Question: I have listview items that contains 1 button in it. Listview item's default height is 60.
When i click listview item's button, that row(contains the button clicked)'s height should change to 100. When i click that button again row's height should change back to 60.
I'm really can't find out how to implement this.

When i click Row1's details button, Row1's height should change to 100. If i click it again it's heigth should change back to 60.
I'm adding buttons to listview items like this :
'''
<GridViewColumn >
<GridViewColumn.CellTemplate>
<DataTemplate>
<Grid>
<ButtonName="DetailsButton"Content="Details"FontWeight="Bold" HorizontalAlignment="Left" Margin="520,35,0,0" VerticalAlignment="Top" Width="75" Height="25">
</Button>
</Grid>
</DataTemplate>
</GridViewColumn.CellTemplate>
</GridViewColumn>
'''
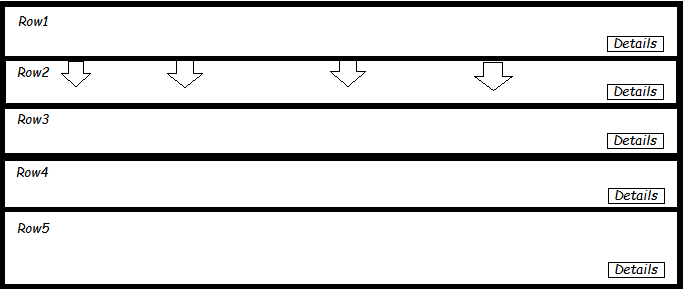
Answer: you may use DataTemplate 'Triggers' to achieve the same
sample
'''
<GridViewColumn>
<GridViewColumn.CellTemplate>
<DataTemplate>
<Grid>
<ToggleButton Name="DetailsButton"
Content="Details"
FontWeight="Bold"
HorizontalAlignment="Left"
Margin="520,35,0,0"
VerticalAlignment="Top"
Width="75"
Height="25">
</ToggleButton>
</Grid>
<DataTemplate.Triggers>
<Trigger SourceName="DetailsButton"
Property="IsChecked"
Value="true">
<Setter Property="Height"
Value="100" />
</Trigger>
</DataTemplate.Triggers>
</DataTemplate>
</GridViewColumn.CellTemplate>
</GridViewColumn>
'''
I have changed 'Button' to a 'ToggleButton' so it can have two states and also shows clear indications.
in the trigger i have set the height to 100 when the button is checked. and it will be reverted back once the condition become false
see if this is what you are looking for.